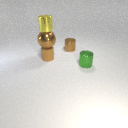
small brown rubber cylinder below large brown metal sphere